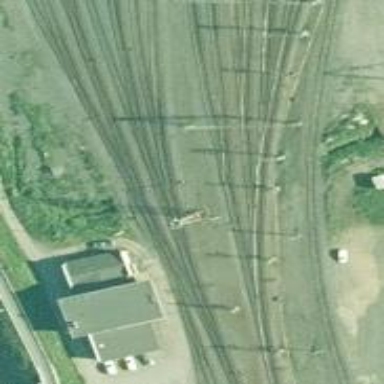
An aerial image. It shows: Railway yard.